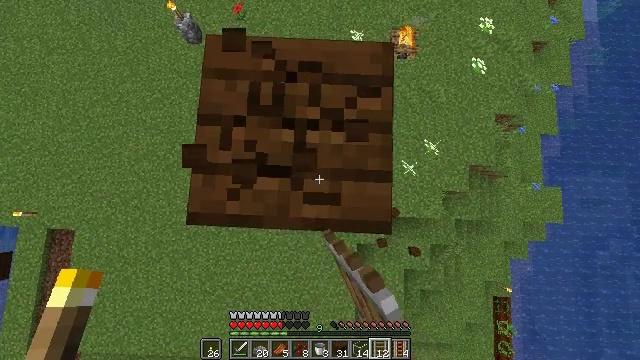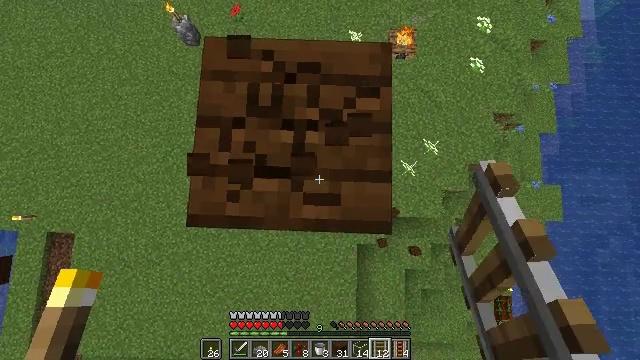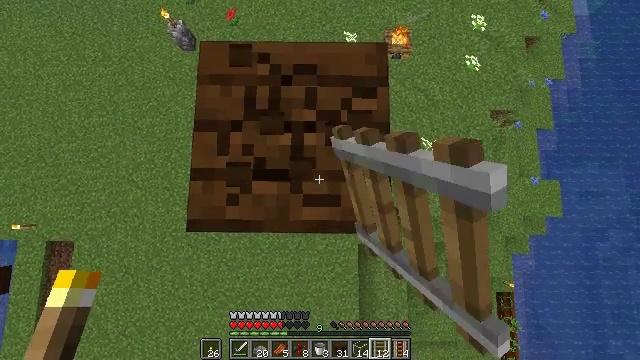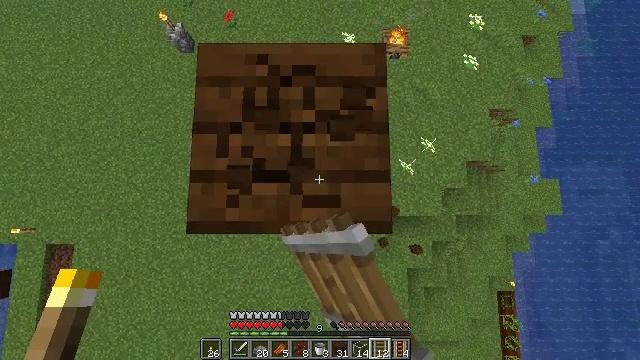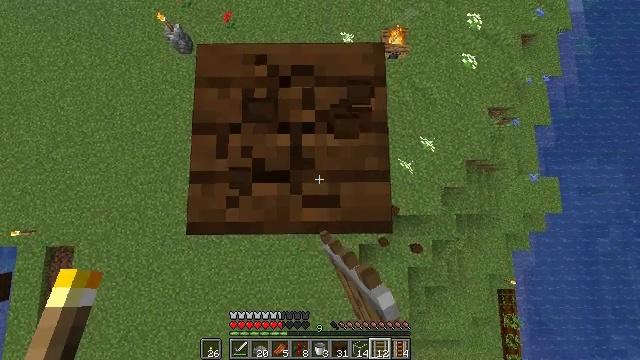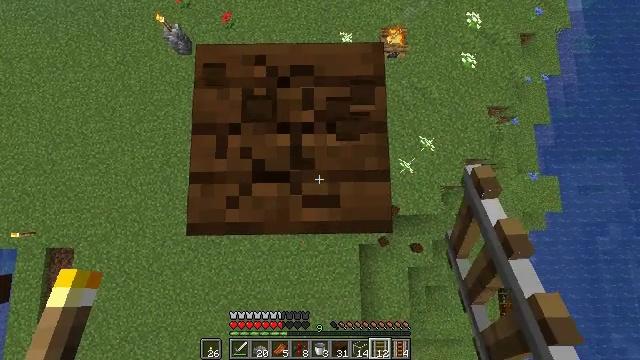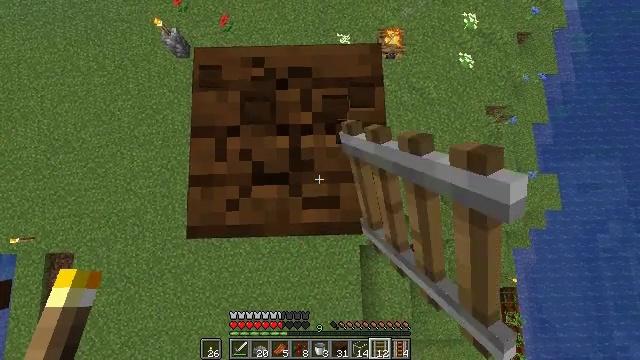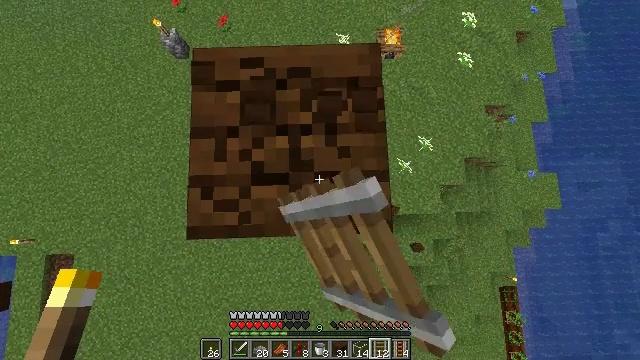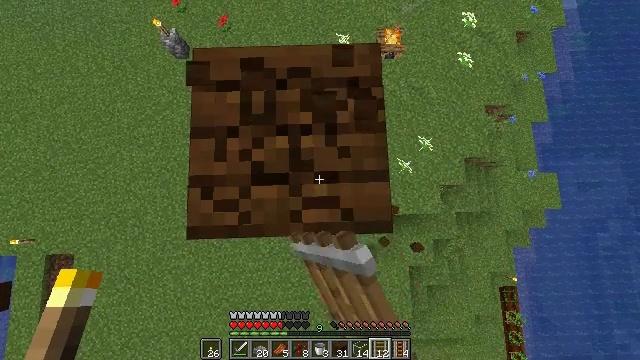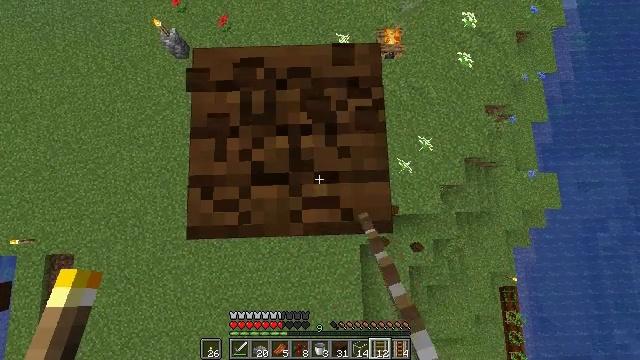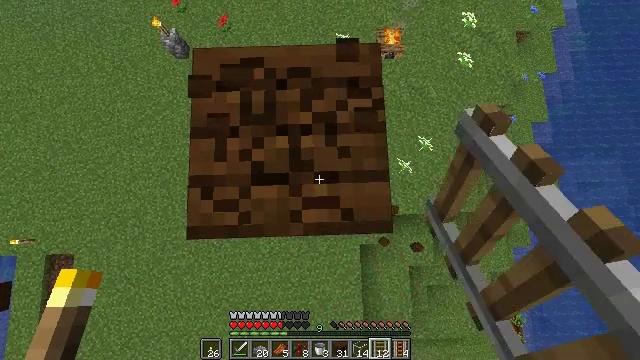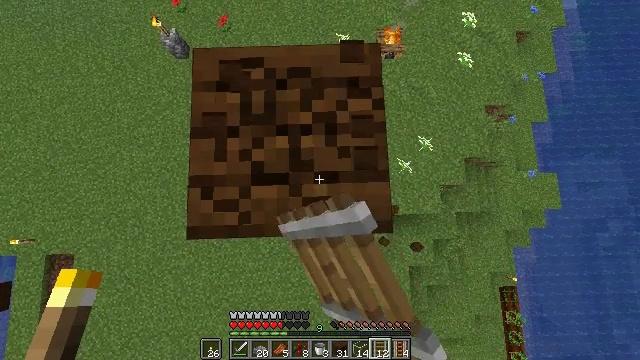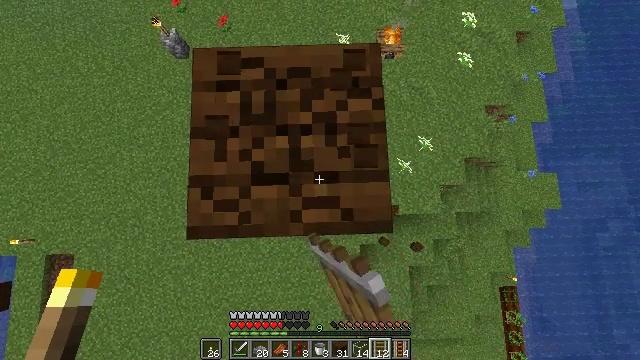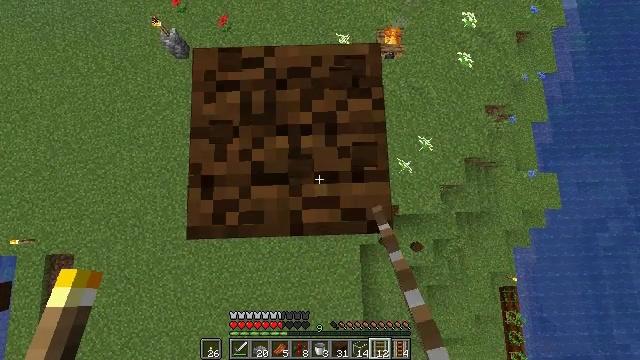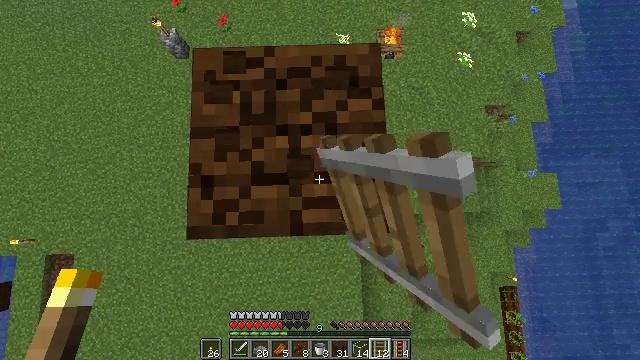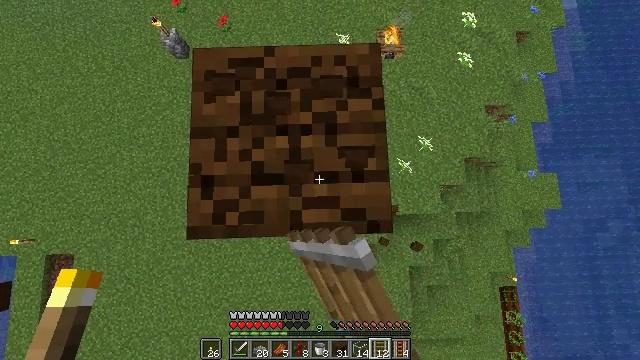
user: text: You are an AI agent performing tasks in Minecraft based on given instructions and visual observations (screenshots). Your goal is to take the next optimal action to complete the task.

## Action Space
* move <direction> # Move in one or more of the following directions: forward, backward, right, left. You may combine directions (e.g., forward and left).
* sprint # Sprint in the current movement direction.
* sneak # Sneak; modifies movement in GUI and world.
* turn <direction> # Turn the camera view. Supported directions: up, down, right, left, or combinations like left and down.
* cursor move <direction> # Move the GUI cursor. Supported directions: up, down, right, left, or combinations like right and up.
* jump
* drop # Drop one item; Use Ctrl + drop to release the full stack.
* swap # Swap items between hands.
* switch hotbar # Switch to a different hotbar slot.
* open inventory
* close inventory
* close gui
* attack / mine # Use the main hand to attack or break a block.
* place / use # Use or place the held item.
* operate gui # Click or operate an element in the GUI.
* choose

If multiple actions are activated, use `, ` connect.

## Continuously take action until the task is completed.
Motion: motion action
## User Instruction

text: Mine dark oak planks.
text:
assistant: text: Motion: sneak, attack / mine
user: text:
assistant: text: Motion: sneak, turn right, attack / mine
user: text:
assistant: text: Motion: sneak, attack / mine
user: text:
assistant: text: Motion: sneak, attack / mine
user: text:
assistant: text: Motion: sneak, attack / mine
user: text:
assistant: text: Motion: sneak, attack / mine
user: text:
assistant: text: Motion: sneak, attack / mine
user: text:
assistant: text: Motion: sneak, attack / mine
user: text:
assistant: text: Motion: sneak, attack / mine
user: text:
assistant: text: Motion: sneak, attack / mine
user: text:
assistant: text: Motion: sneak, attack / mine
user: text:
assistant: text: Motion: sneak, attack / mine
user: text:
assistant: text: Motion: sneak, attack / mine
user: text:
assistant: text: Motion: sneak, attack / mine
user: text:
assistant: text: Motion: sneak, attack / mine
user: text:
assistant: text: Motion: sneak, attack / mine
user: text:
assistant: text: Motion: sneak, attack / mine
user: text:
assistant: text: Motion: sneak, attack / mine
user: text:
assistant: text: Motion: sneak, attack / mine
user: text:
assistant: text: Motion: sneak, attack / mine
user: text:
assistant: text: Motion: sneak, attack / mine
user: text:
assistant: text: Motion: sneak, attack / mine
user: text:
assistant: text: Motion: sneak, attack / mine
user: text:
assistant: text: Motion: sneak, attack / mine
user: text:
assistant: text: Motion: sneak, attack / mine
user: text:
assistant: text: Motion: sneak, attack / mine
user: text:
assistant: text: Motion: sneak, attack / mine
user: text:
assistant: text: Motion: sneak, attack / mine
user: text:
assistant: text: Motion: sneak, attack / mine
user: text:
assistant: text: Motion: sneak, attack / mine